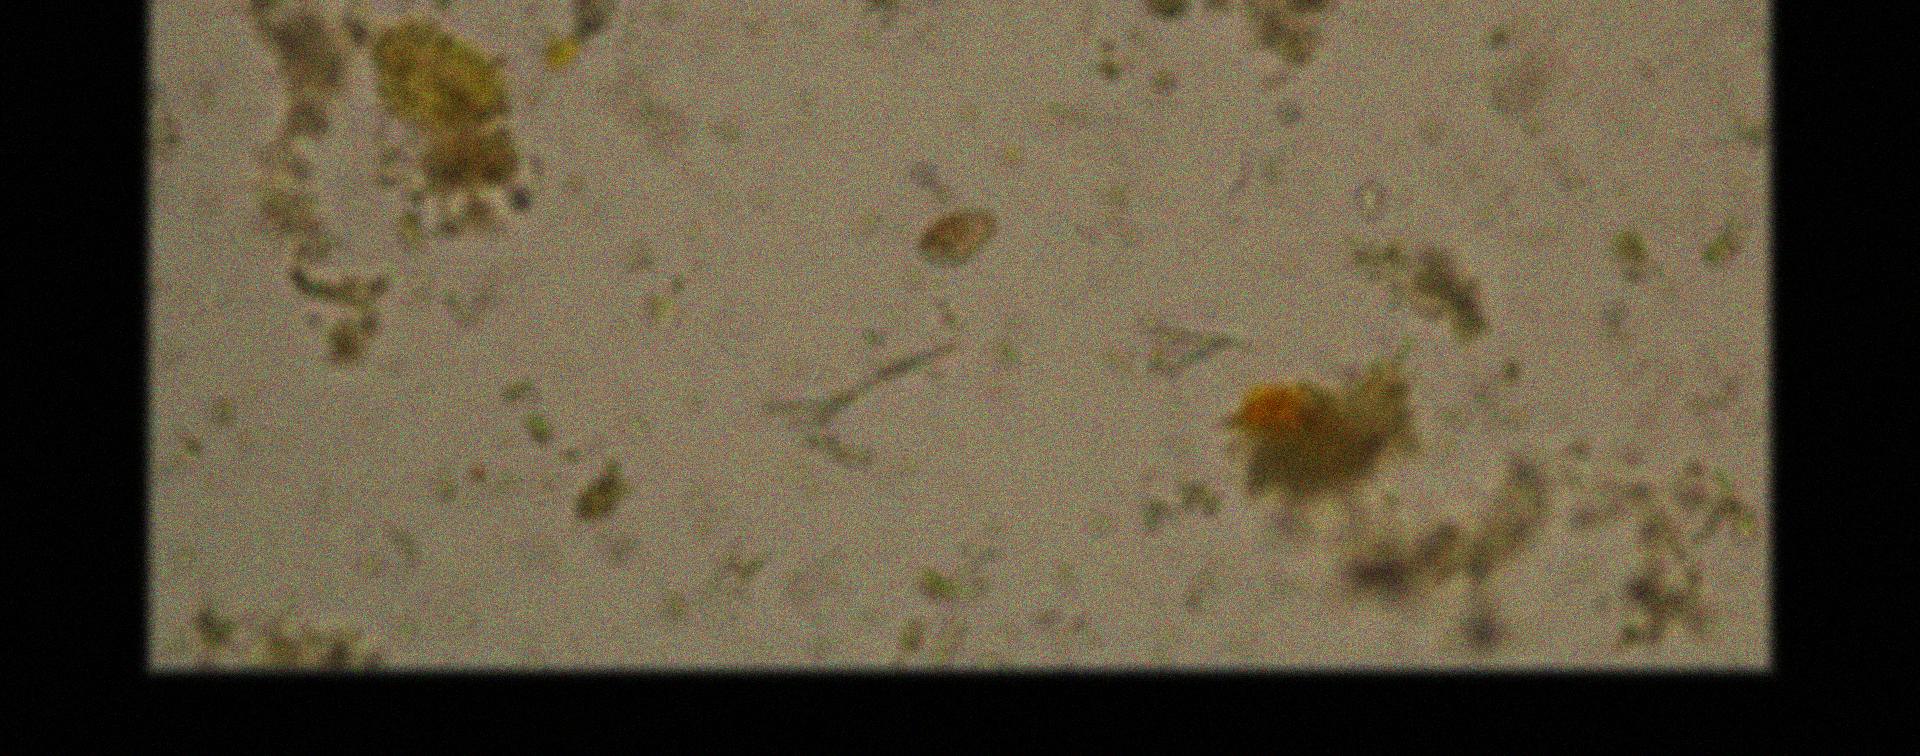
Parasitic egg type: Opisthorchis viverrine